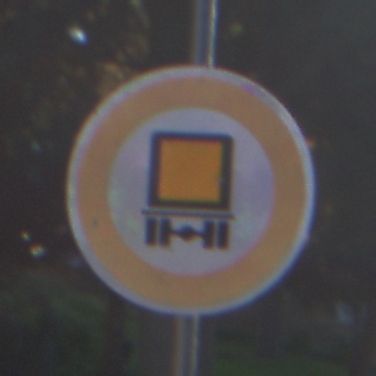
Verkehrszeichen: VerbotKennzeichnungspflichtigeKraftfahrzeugeGefaehrlicheGueter
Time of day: MorningAfternoon
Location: Outdoor (Suburban)
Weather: Clear
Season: NotSpecified
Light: Natural